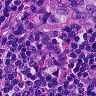
Metastatic tissue present: no